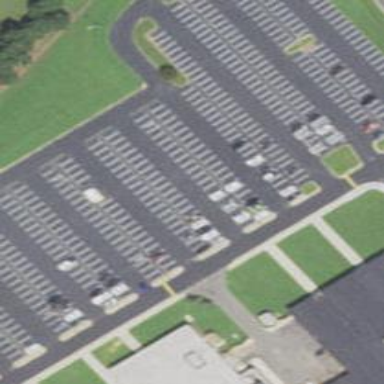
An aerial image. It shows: Parking area.